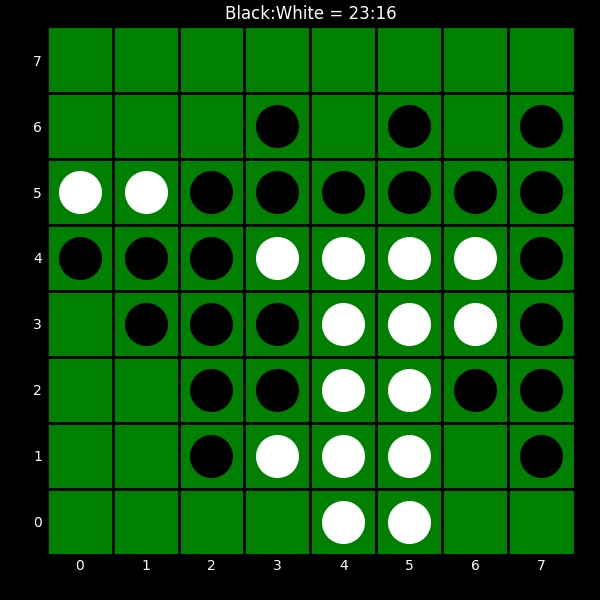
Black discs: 23
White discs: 16